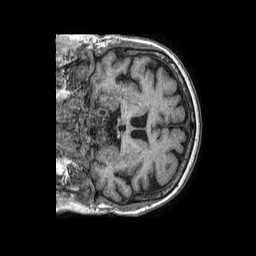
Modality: T1w
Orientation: coronal
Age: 69
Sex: female
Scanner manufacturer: philips
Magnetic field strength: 1.5 T
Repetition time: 0.00768 s
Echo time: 0.003513 s